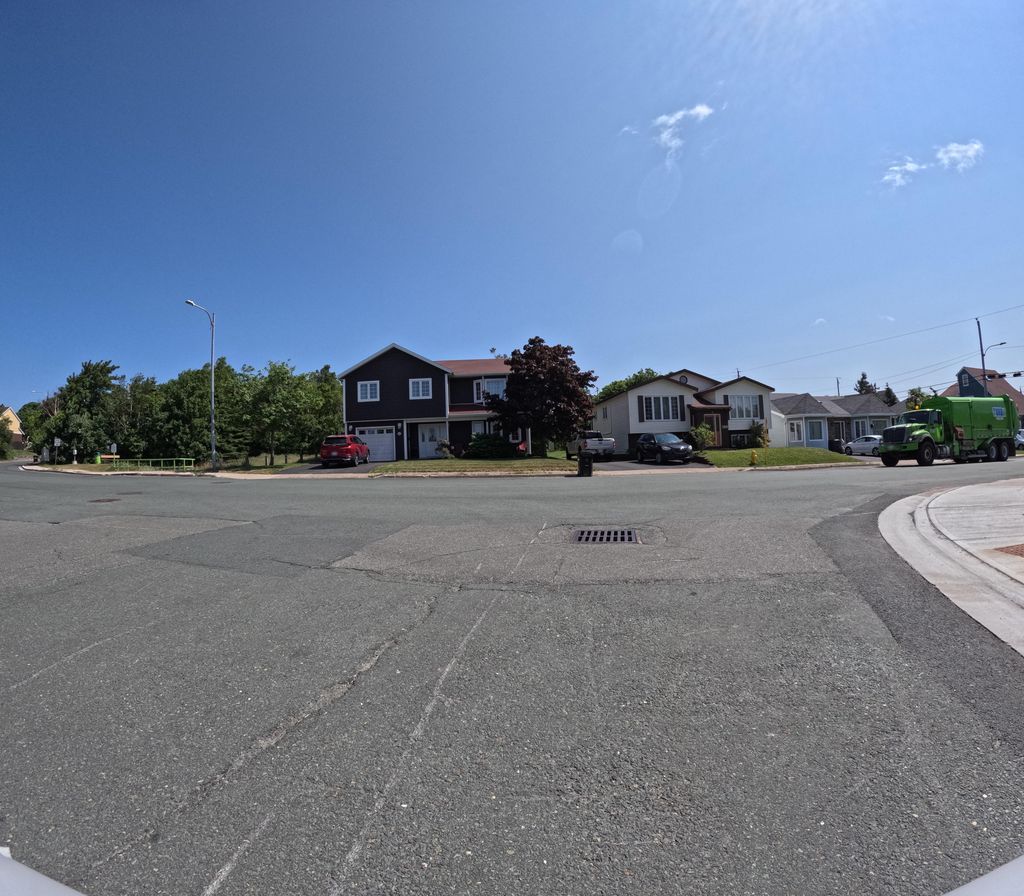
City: st_johns